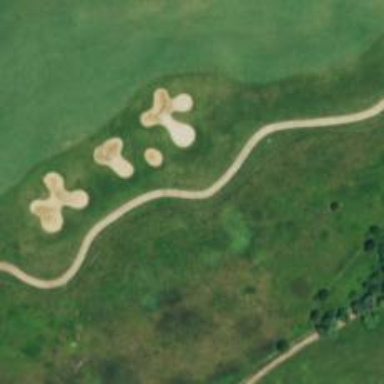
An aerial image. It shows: Service road designated as golf cart path.